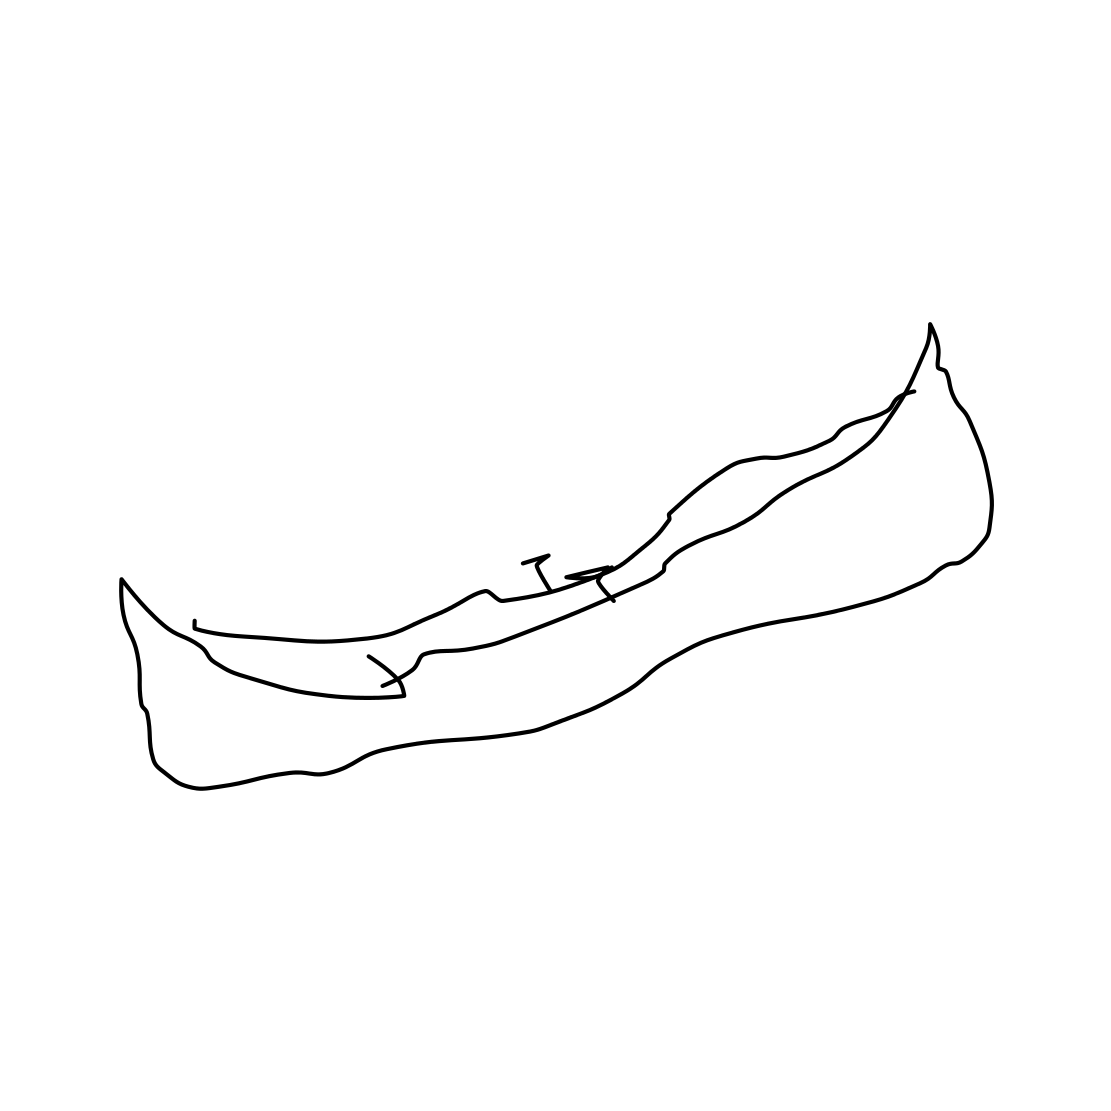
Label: canoe